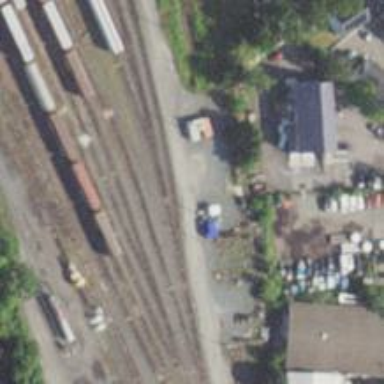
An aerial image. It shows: Railway siding with rails.